Interaction volume radius: 5 \u00c5
Interaction volume height: 15 \u00c5
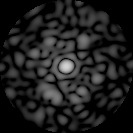
Disorder parameter: 0.7614